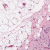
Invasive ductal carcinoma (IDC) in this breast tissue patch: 0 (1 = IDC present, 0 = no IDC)